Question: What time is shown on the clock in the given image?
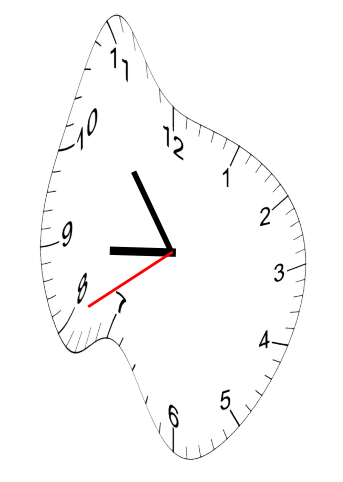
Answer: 08:53:40